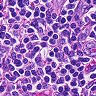
Metastatic tissue present: no